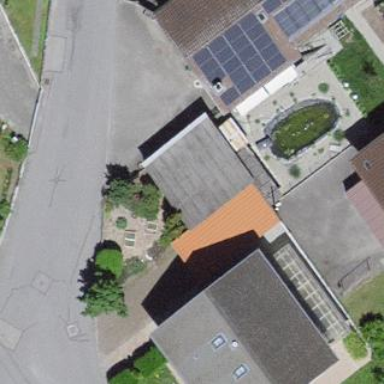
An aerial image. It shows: Garage building.